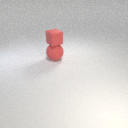
small red rubber cube above large red rubber sphere